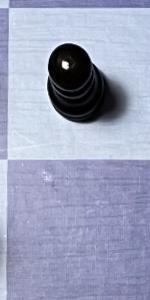
Label: Empty